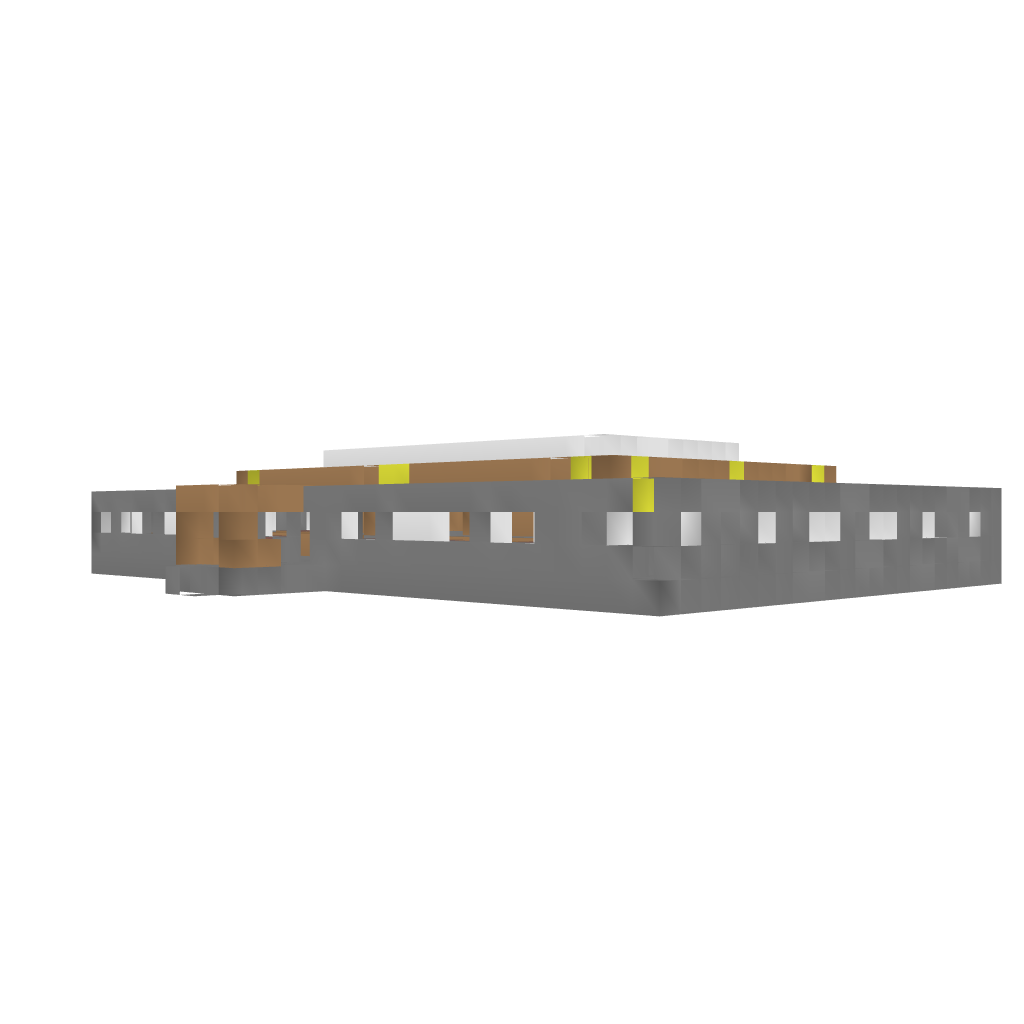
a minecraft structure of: Ice Skating Rink bad low quality